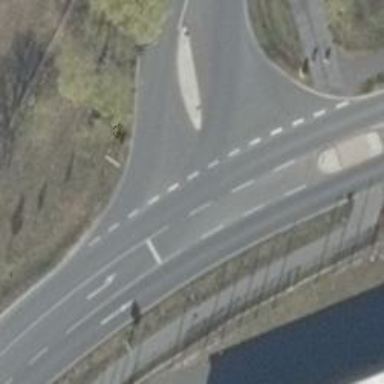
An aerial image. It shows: Road with "give way" sign.